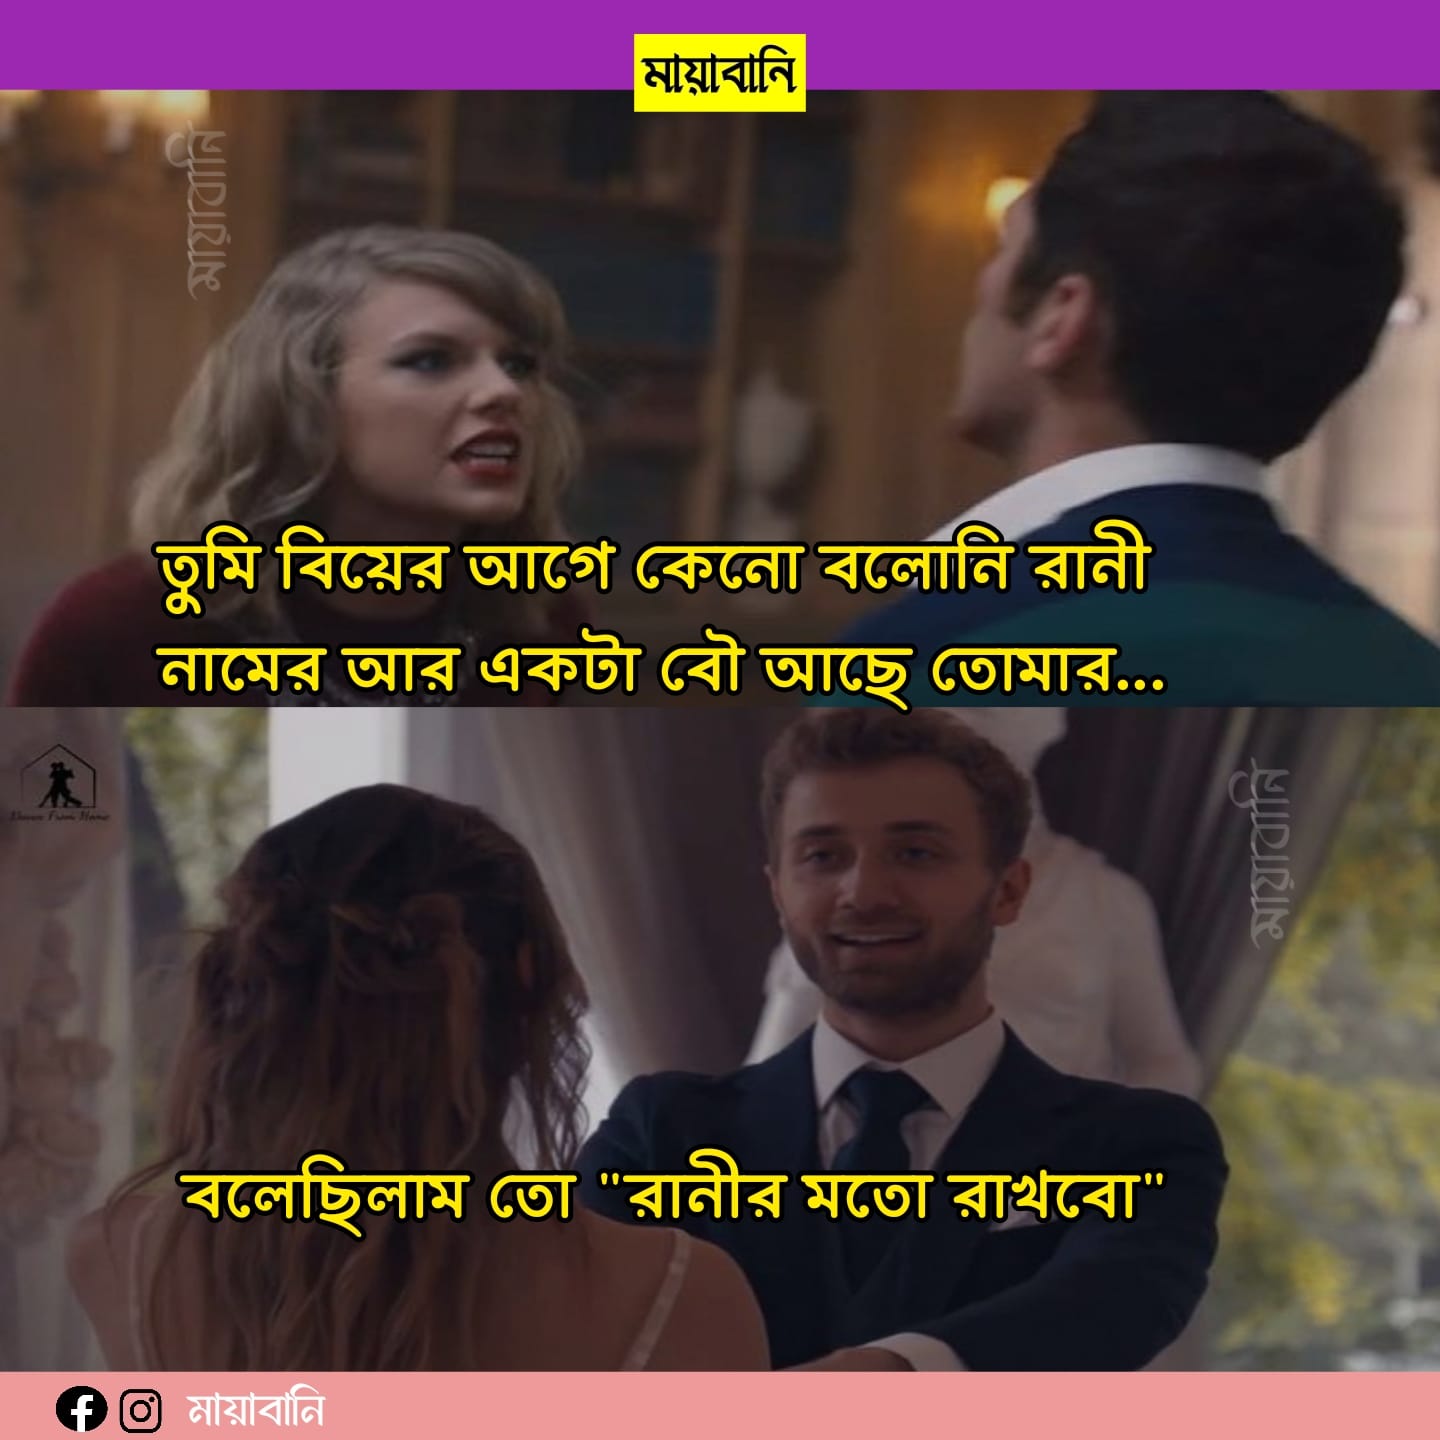
Text: তুমি বিয়ের আগে কেনো বলোনি রানী নামের আর একটা বৌ আছে তোমার বলেছিলাম তো রানীর মতো রাখবো
Label: Non Hate